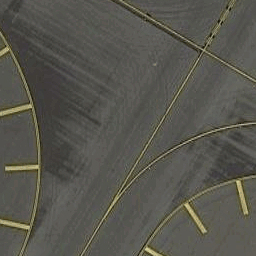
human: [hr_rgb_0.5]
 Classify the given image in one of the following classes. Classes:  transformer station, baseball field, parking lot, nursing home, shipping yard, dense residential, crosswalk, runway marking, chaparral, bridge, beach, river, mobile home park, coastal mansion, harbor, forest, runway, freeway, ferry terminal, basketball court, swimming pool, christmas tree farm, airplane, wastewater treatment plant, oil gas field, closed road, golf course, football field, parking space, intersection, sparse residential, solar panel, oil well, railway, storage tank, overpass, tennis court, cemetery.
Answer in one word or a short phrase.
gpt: runway marking